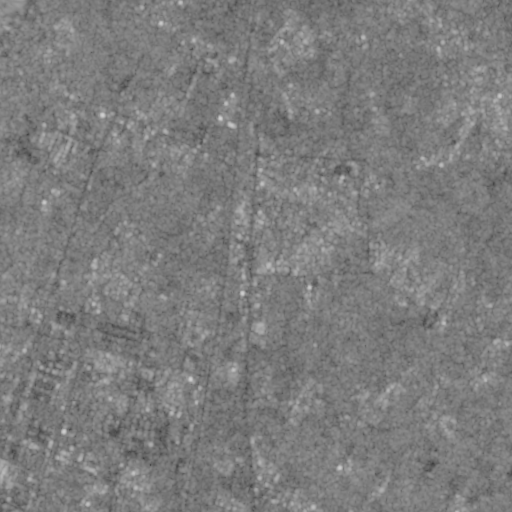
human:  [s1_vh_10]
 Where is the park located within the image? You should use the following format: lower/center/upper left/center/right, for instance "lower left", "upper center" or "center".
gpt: The park is located in the lower left of the image.
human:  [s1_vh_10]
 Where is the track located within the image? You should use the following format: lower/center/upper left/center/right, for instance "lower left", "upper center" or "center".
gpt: The track is located in the lower left of the image.
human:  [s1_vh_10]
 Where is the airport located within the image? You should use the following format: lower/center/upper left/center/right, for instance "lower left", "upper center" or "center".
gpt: There is no airport in the image.

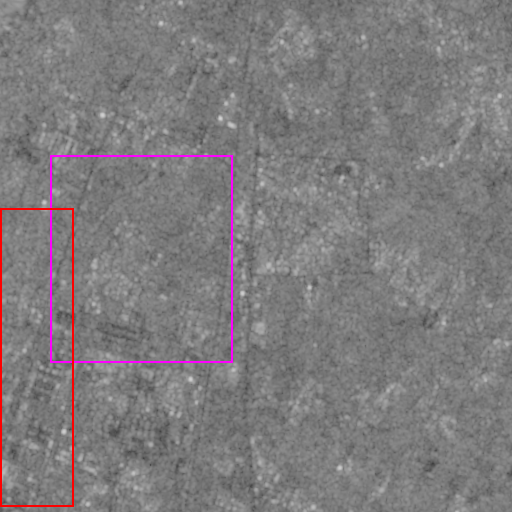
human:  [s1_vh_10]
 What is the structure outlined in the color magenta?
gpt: The structure outlined in magenta is a crop field.
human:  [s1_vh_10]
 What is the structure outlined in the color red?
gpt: The structure outlined in red is a park.
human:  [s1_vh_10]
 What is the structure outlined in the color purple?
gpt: There is no purple outline.